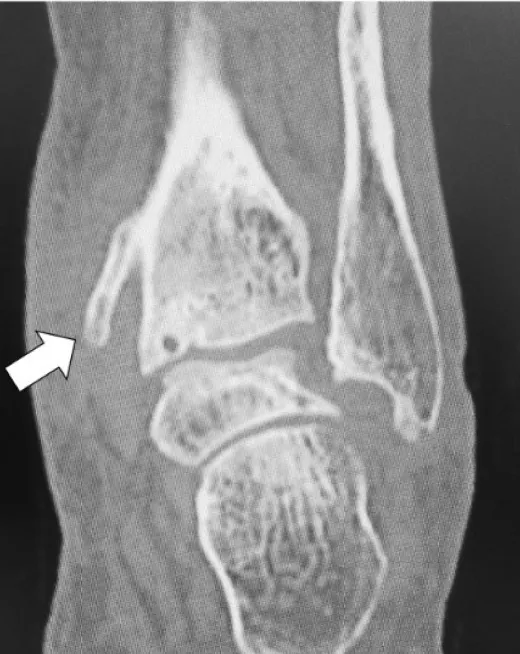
Preoperative computed tomography (CT) images. CT shows osteophyte of the posteromedial aspect of the distal tibia (arrow) on. Coronal view.
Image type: radiology (ct)